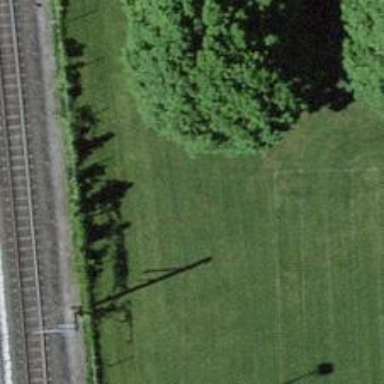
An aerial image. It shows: Chain link fence.